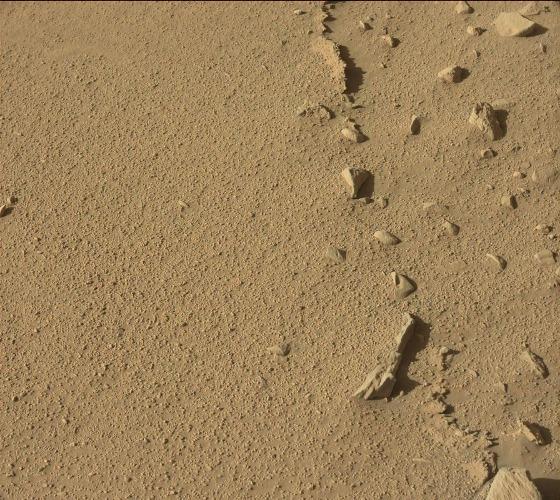
Terrain classes present: Bedrock, Gravel / Sand / Soil, Rock, Shadow